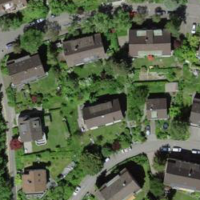
EUNIS habitat code: 55
Species observed at this site:
Araneus diadematus
Vespa crabro
Bufo bufo
Garrulus glandarius
Phaneroptera nana
Drosophila suzukii
Clytus arietis